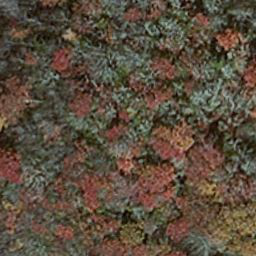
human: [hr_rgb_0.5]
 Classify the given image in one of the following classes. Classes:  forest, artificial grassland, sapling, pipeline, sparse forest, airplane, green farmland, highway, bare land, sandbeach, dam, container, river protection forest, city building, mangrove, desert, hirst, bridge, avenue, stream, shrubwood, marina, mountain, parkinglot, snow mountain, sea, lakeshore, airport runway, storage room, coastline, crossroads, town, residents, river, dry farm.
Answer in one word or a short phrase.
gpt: mangrove